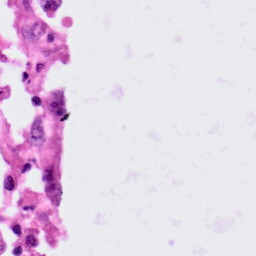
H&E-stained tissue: Lung